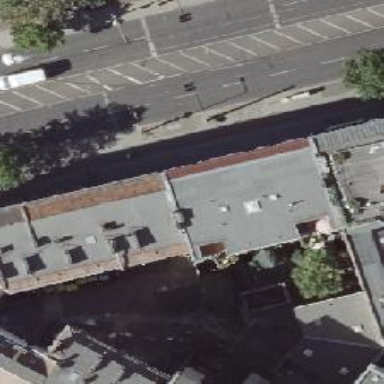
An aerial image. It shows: Café.